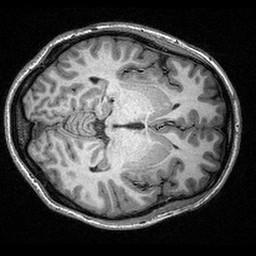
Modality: T1w
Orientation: axial
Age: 18
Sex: female
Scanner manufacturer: siemens
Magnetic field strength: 3 T
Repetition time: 2.53 s
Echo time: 0.00309 s